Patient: sex F, age 46
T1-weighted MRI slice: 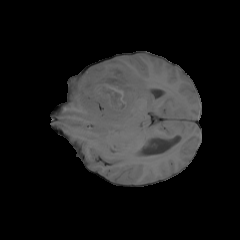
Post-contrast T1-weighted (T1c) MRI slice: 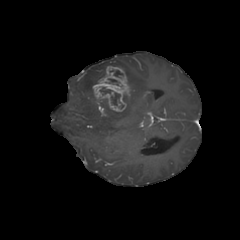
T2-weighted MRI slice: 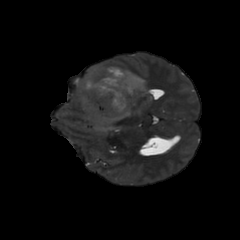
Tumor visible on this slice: yes
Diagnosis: Glioblastoma, IDH-wildtype
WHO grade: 4